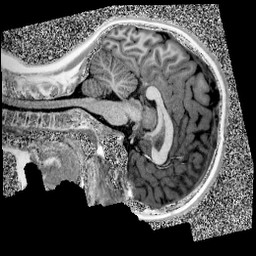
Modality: UNIT1
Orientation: sagittal
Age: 12
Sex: male
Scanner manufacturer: siemens
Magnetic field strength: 3 T
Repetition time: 4 s
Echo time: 0.00299 s